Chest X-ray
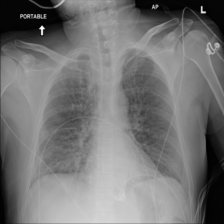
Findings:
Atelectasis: negative
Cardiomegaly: negative
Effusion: negative
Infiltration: negative
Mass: negative
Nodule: positive
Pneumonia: negative
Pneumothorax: positive
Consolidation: negative
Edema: positive
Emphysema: negative
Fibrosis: negative
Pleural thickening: negative
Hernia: negative